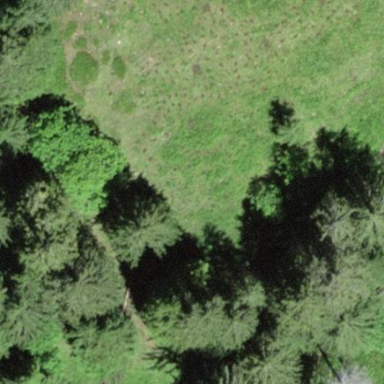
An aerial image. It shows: Forest area.